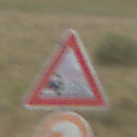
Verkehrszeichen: SplittSchotter
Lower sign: UeberholverbotKraftfahrzeuge
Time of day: Midday
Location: Outdoor (Nature)
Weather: PartlyCloudy
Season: NotSpecified
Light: Natural